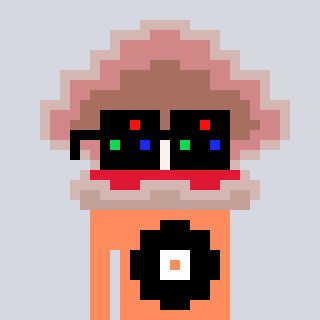
a pixel art character with square black sunglasses, a oyster-shaped head and a peachy-colored body on a cool background